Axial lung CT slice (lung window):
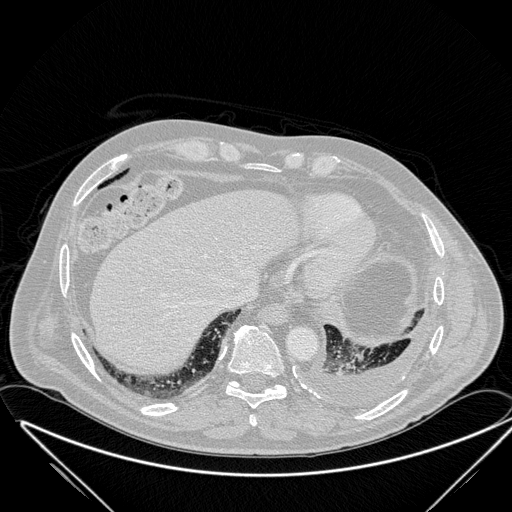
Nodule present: no